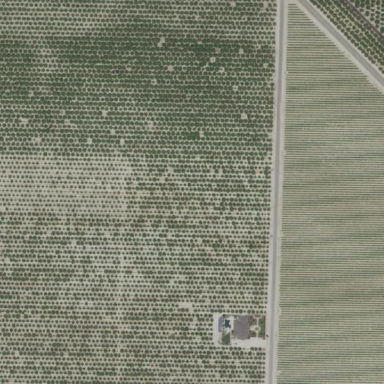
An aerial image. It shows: Orchard.